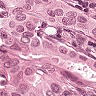
Metastatic tissue present: yes